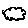
Label: cloud